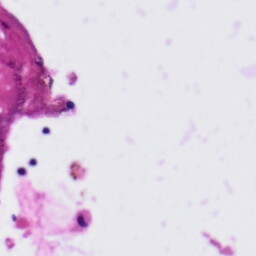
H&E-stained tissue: Tonsil